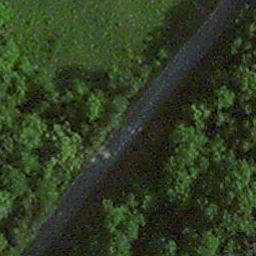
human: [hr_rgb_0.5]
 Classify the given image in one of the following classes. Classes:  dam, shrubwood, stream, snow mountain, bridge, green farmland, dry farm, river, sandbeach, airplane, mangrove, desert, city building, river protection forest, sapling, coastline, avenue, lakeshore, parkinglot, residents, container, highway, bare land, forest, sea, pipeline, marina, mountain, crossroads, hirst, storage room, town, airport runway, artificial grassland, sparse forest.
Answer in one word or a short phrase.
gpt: avenue